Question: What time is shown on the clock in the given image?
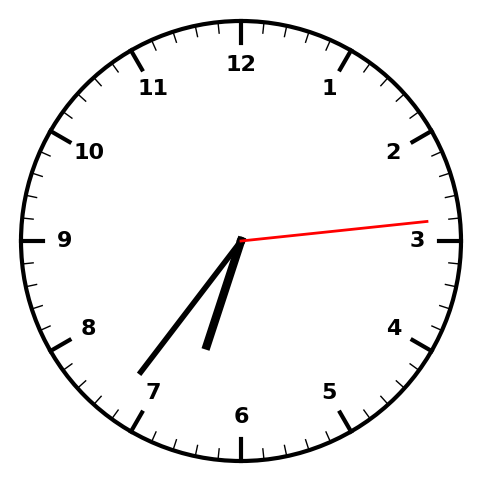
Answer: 06:36:14